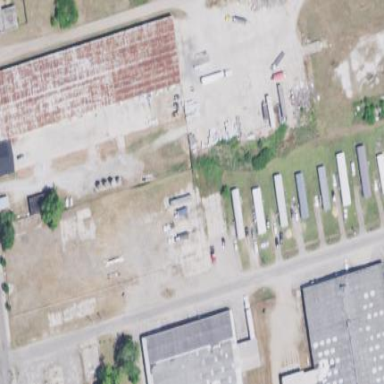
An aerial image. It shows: Commercial building.